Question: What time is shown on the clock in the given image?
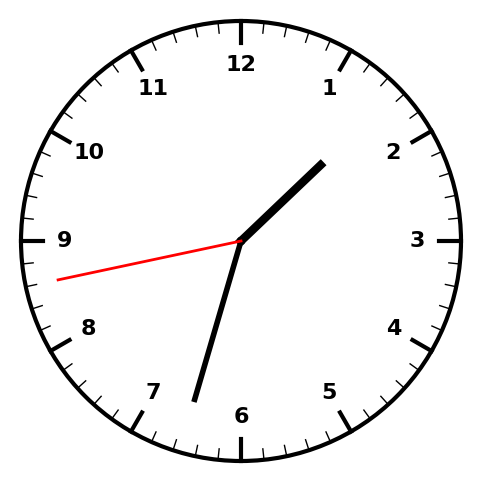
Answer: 01:32:43